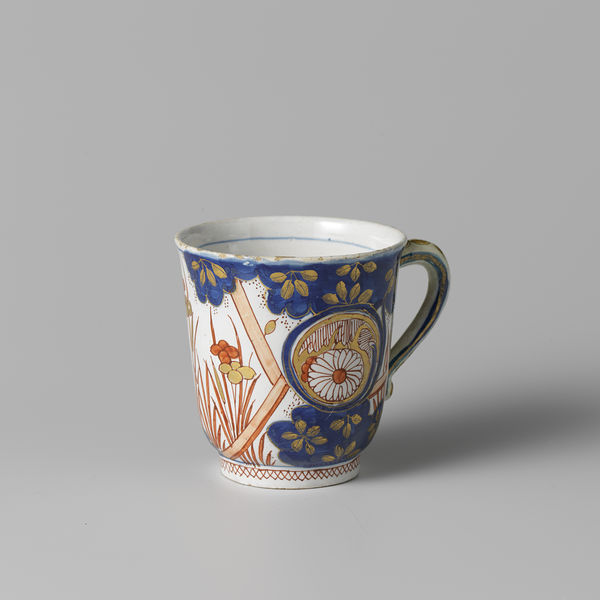
Titel: Kop
Künstler: De Grieksche A
Standort: Amsterdam
Institution: Rijksmuseum
Schlagwörter: blau, blätter, wasser, gelb, ocker, blume, holz, orange, gras, muster, henkel, keramik, blue, red, white, gold, old, yellow, flowers, pink, tasse, flower, water, seerose, plants, bemalung, photo, leaves, antique, design, ceramic, floral, pond, cup, mug, grasses, drink, border, photograph, porcelain, ring, hatched, glazed, teacup, worn, object, bamboo, chipped, handle, rim, glaze, hand painted, seeds, frass, floral pattern